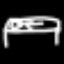
Label: bed